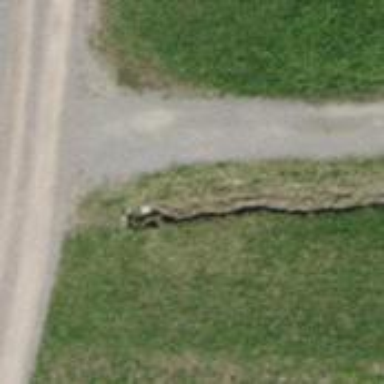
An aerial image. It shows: Culvert tunnel crossing ditch waterway.